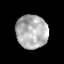
Tissue: prostate
Cell type: T cells
Senescence score: 0.3142
Nuclear area (px): 1041
Mean DAPI intensity: 175.827